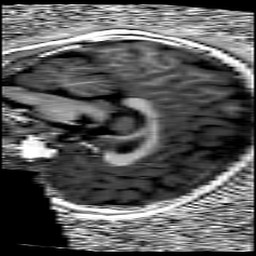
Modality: UNIT1
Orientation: sagittal
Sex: female
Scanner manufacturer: siemens
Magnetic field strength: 3 T
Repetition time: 5 s
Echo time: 0.00355 s